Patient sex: F
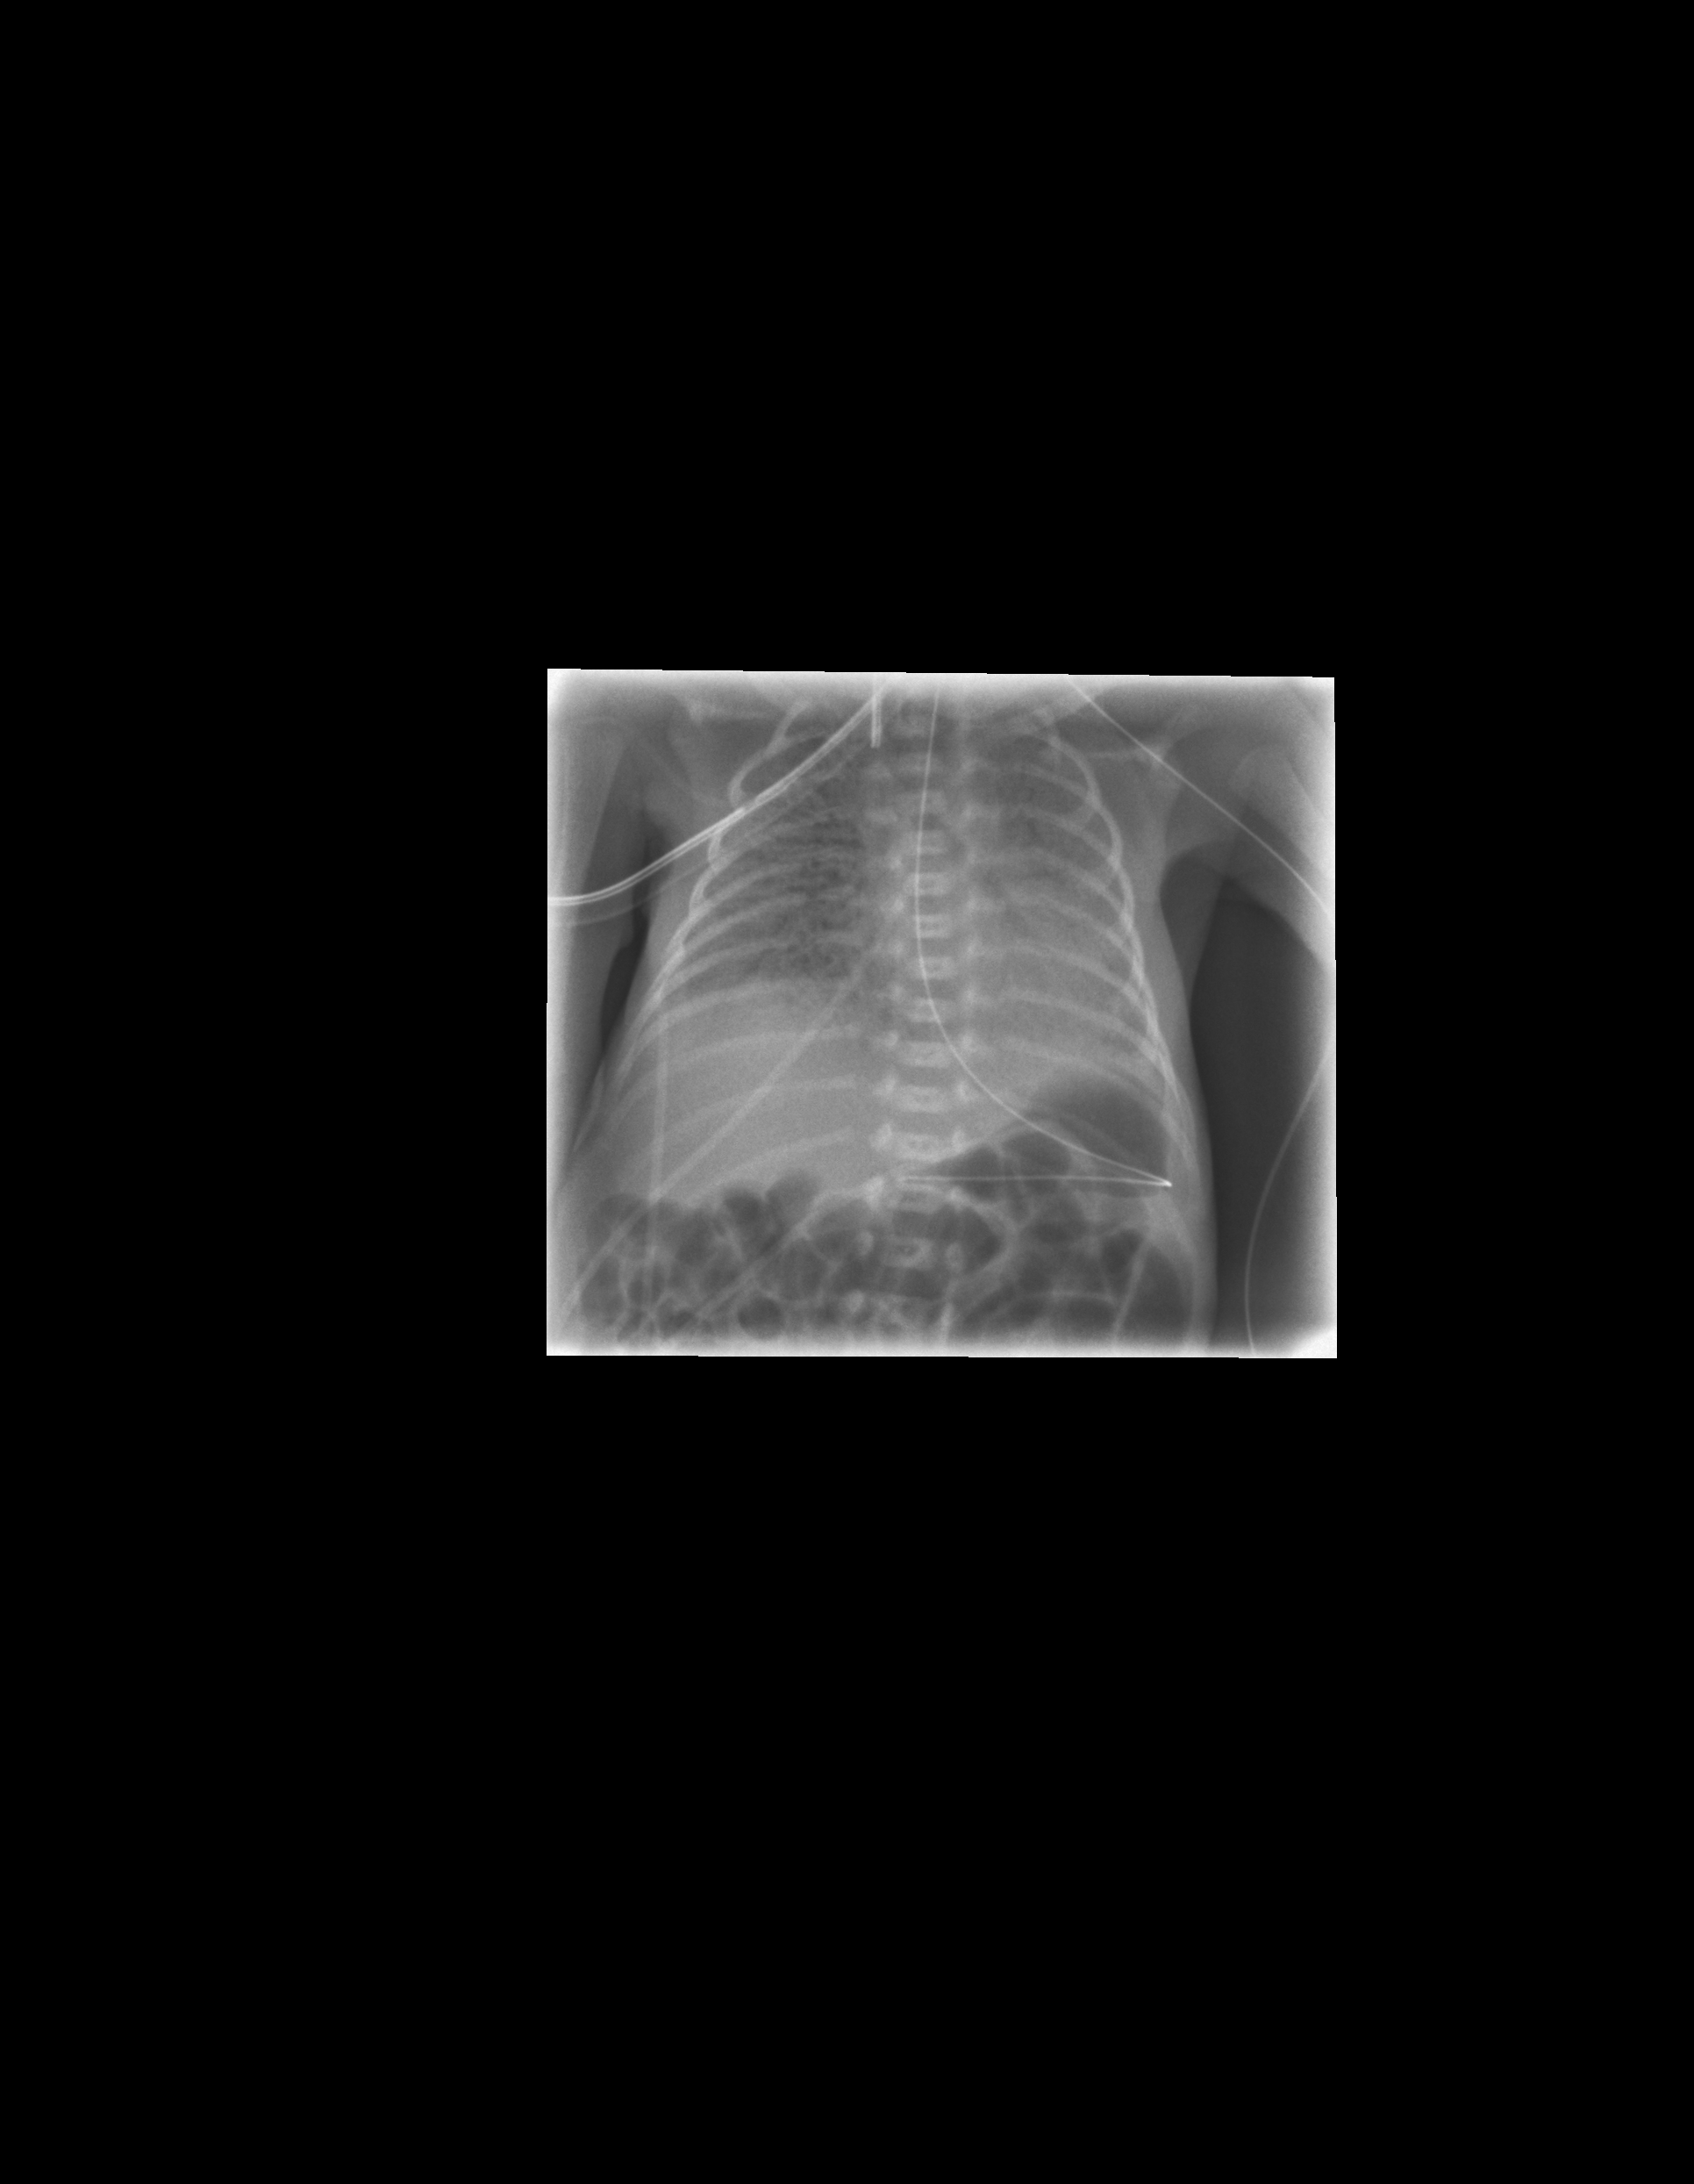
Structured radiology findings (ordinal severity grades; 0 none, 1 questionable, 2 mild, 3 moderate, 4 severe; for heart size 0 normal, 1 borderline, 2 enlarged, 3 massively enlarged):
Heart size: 0
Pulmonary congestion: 0
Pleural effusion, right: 0
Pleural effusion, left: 0
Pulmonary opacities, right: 4
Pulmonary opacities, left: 4
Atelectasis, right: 3
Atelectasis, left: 3